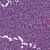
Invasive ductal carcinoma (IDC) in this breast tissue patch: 1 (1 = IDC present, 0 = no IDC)